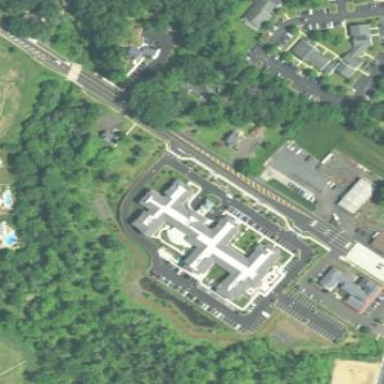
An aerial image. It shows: Building.